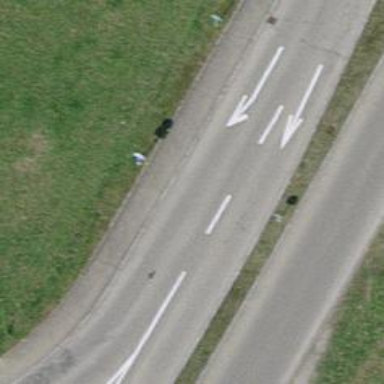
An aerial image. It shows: Primary road with asphalt surface.